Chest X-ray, PA view. Patient: 43 years old, sex M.
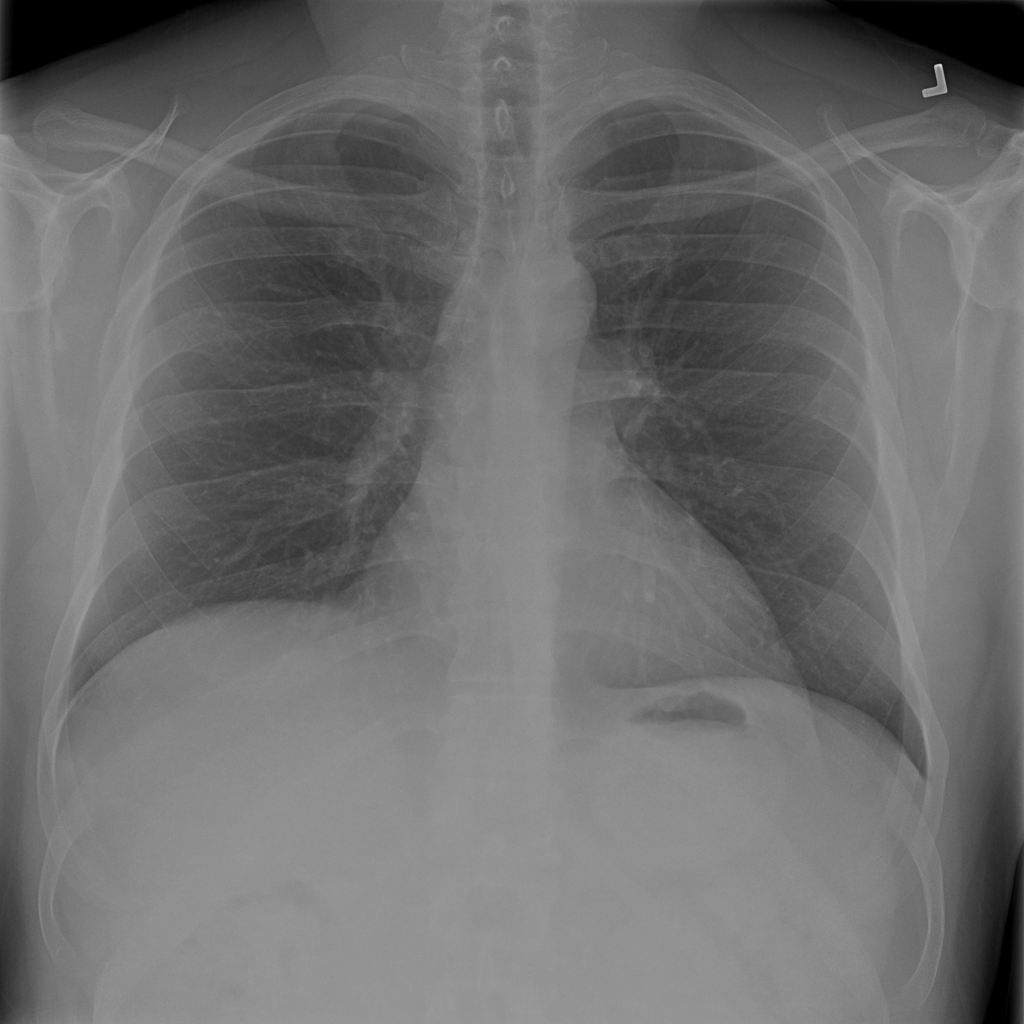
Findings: No Finding